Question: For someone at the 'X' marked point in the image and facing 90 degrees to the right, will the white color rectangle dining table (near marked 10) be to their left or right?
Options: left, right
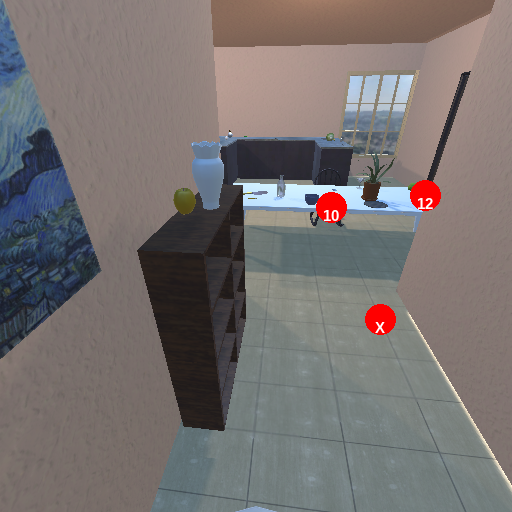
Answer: left